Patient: sex F, age 34
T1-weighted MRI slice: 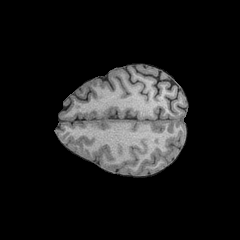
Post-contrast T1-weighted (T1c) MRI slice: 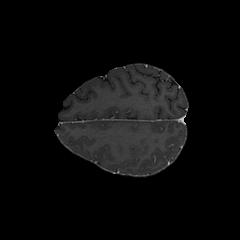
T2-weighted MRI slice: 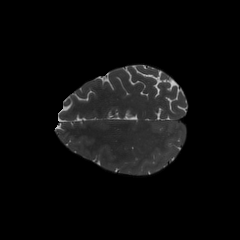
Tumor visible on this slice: no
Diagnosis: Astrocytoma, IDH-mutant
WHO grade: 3